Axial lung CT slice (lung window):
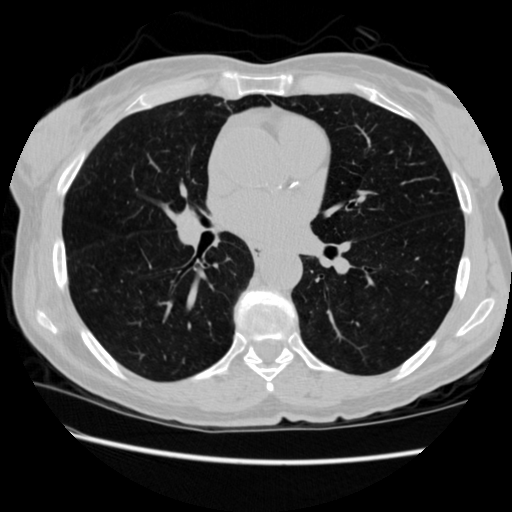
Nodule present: no